Interaction volume radius: 5 \u00c5
Interaction volume height: 15 \u00c5
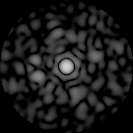
Disorder parameter: 0.8426